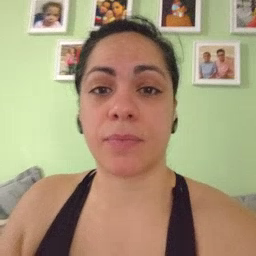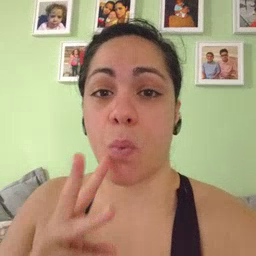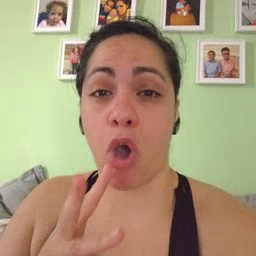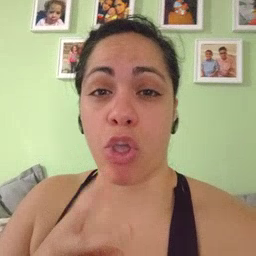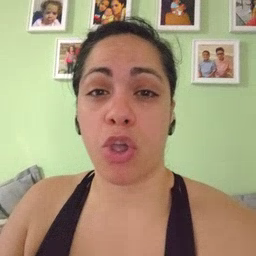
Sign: water